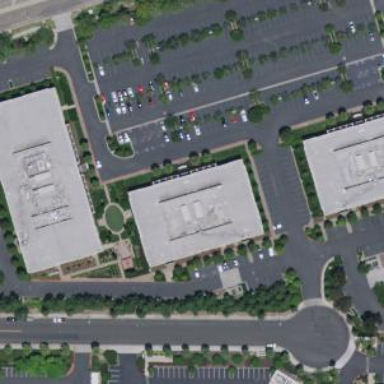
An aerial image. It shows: Commercial building.